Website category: camera
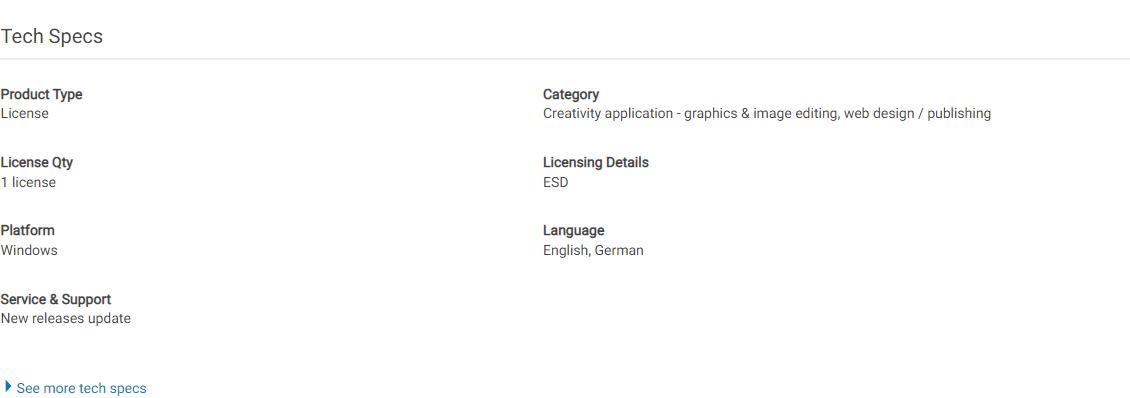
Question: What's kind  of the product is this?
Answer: License

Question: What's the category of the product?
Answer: License

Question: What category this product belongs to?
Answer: License

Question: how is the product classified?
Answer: License

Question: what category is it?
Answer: License

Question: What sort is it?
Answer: License

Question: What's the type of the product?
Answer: License